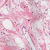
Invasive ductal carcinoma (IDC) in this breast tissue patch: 0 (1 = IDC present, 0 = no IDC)